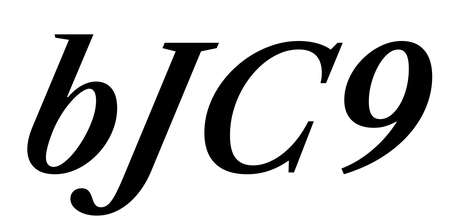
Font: LibreCaslonText-Italic_SemiBold_Italic